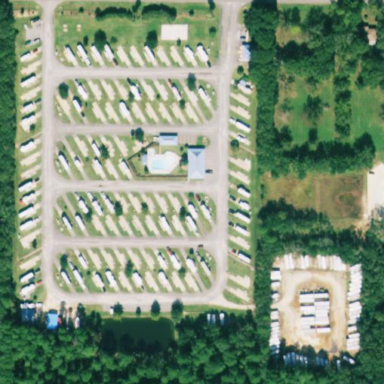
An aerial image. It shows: Caravan site for tourism.